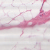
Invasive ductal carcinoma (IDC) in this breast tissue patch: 0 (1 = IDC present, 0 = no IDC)